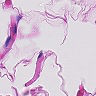
Metastatic tissue present: no